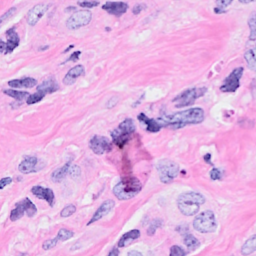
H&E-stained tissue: Breast